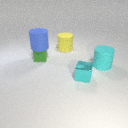
small cyan metal cube to the right of small green rubber cube